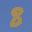
Label: 8